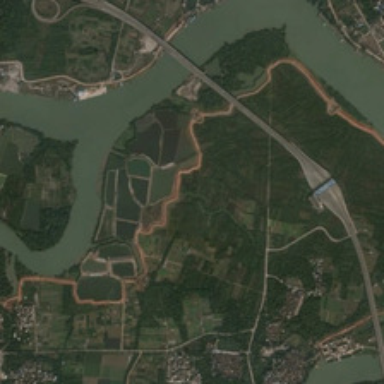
Many pieces of green plants are in two sides of a river with branches and a bridge over it .